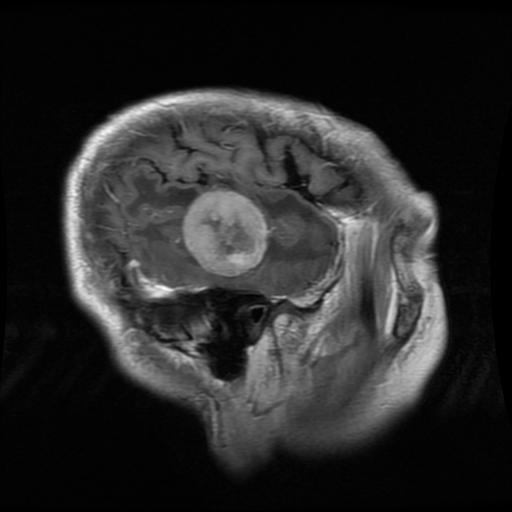
Label: meningioma